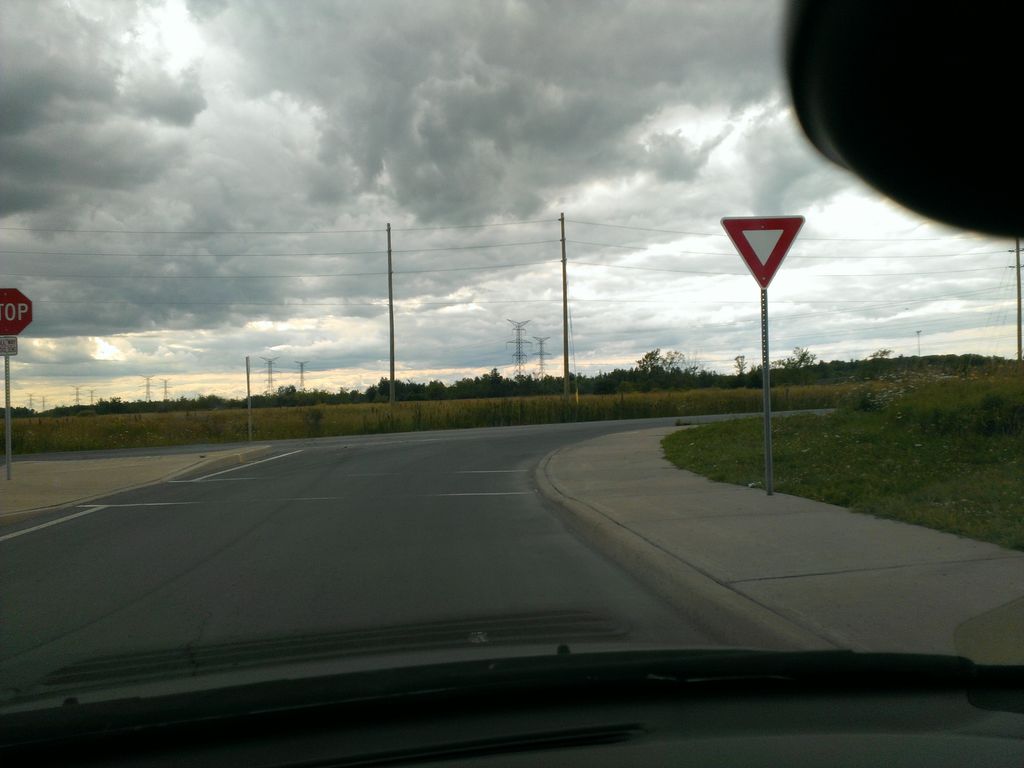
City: ottawa-gatineau